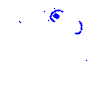
Particle: electron